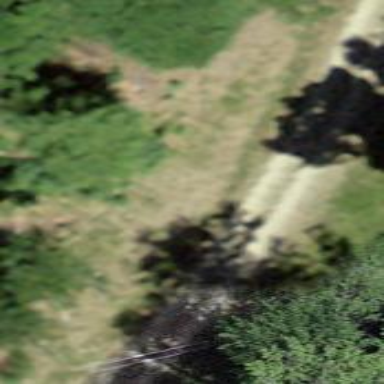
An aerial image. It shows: Unpaved unclassified road.